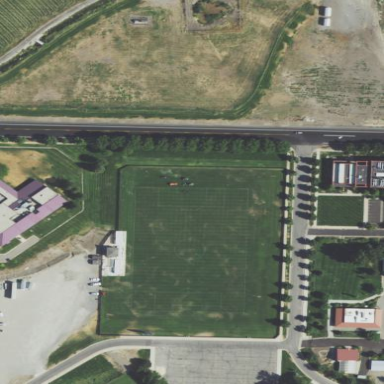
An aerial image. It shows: Grass pitch used for soccer.